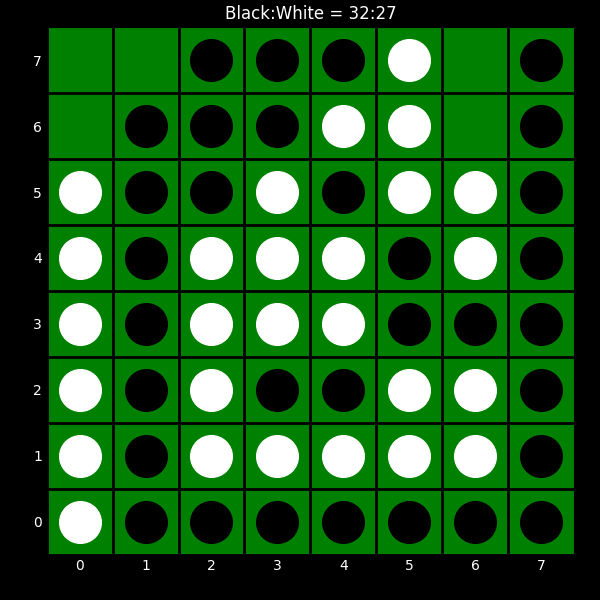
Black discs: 32
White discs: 27